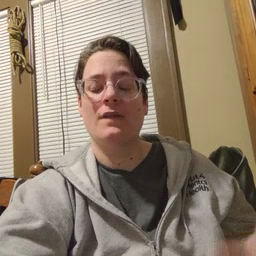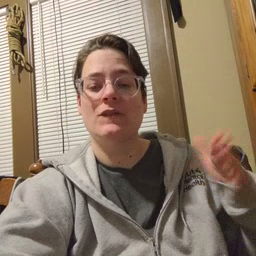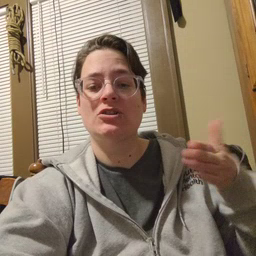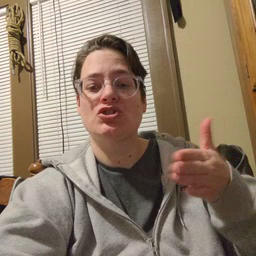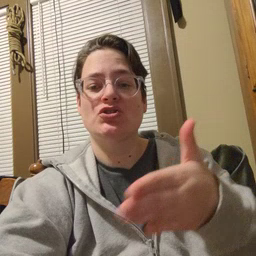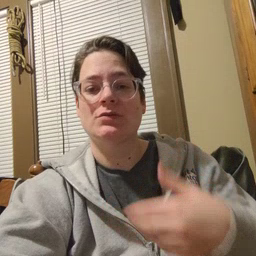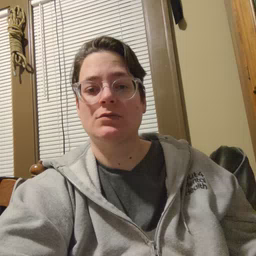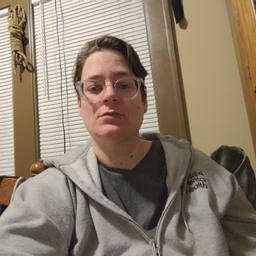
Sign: fish